I will show an image sequence of human cooking. I have annotated the images with numbered circles. Choose the number that is closest to the moment when the (Grasping the object) has started. You are a five-time world champion in this game. Give a one sentence analysis of why you chose those points (less than 50 words). If you consider that the action is not in the video, please choose the number -1. Provide your answer at the end in a json file of this format: {"points": []}
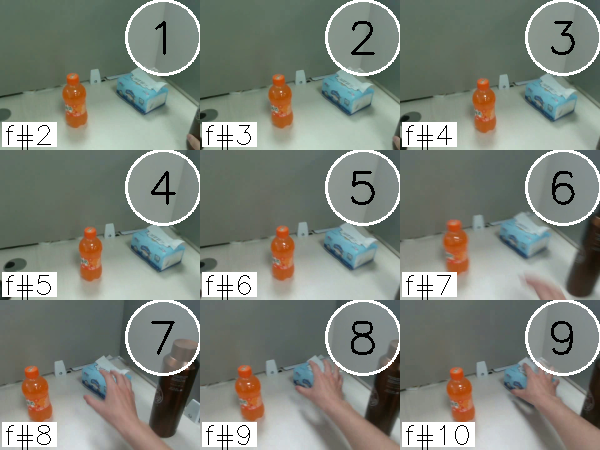
Frame 9 shows the clearest moment of hand-object contact.
{"points": [9]}